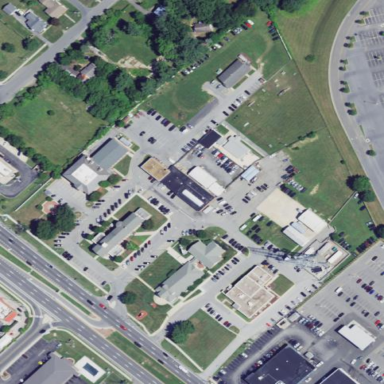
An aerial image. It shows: Police facility.